Question: Visual Studio 2013 is showing my code coverage for this (simplified for this example) object as missing a block:

As far as I know, that 'if' should have exactly two states. Pass and fail. And debugging my tests shows that each of those conditions is executed once. Specifically with these two tests:
'''
[TestMethod]
public void CanNotHaveNegativeServiceWindow()
{
// arrange
var request = new CreateCaseRequest
{
ServiceWindowStart = new DateTime(2014, 12, 31, 12, 00, 00),
ServiceWindowEnd = new DateTime(2014, 12, 31, 11, 00, 00)
};
// act
var result = request.GetValidationErrors();
// assert
Assert.AreEqual(1, result.Count());
}
[TestMethod]
public void CanHaveServiceWindow()
{
// arrange
var request = new CreateCaseRequest
{
ServiceWindowStart = new DateTime(2014, 12, 31, 11, 00, 00),
ServiceWindowEnd = new DateTime(2014, 12, 31, 12, 00, 00)
};
// act
var result = request.GetValidationErrors();
// assert
Assert.AreEqual(0, result.Count());
}
'''
One test validates the positive result of that specific 'if' condition, the other validates the negative result. What block isn't covered? What logical condition exists that I'm missing?
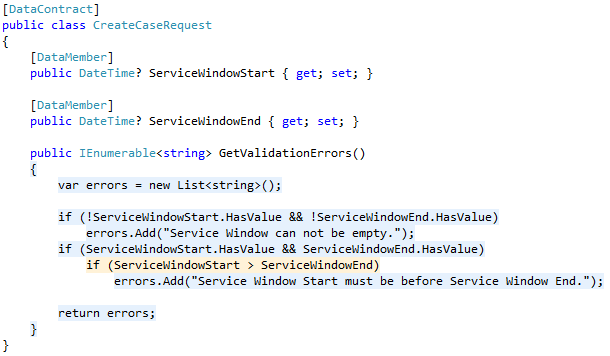
Answer: When you compare 'Nullable<T>' values, C# compiler creates additional checks to see that the 'Nullable<T>'s have values. These checks will always come out the same way in your code, because you have already done all the 'null' checking explicitly.
Changing the condition to
'''
if (ServiceWindowStart.Value > ServiceWindowEnd.Value)
'''
should fix this problem.